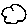
Label: cloud